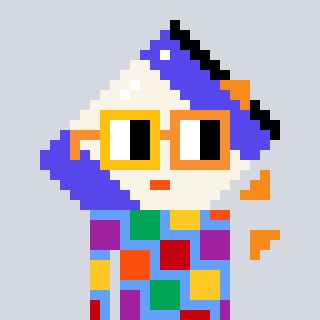
a pixel art character with square yellow and orange glasses, a chips-shaped head and a blue-colored body on a cool background